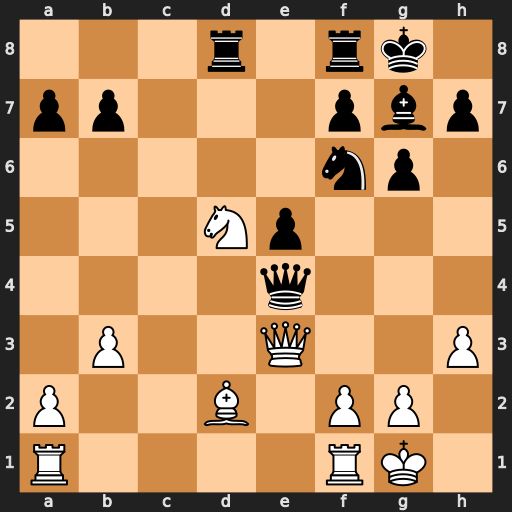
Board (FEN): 3r1rk1/pp3pbp/5np1/3Np3/4q3/1P2Q2P/P2B1PP1/R4RK1
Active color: w
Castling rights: -
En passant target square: -
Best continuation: Nxf6+ Bxf6 Qxe4